Question: In a project I have a stream for users, everyone can share and comment on shares. I add comments on the fly to each share. The overall structure is as below:

I've recently heard that using numbers for IDs are not at all a good idea, coz they're not supported in CSS. If I change it to a class I have a new problem: I wont be able to recognize which post has been clicked (If ID is not number then I wouldn't be able to get that particular share ID).
The code I have in jQuery is something like below:
'''
$("div.comment").click(function(){ // Add comment link
var jusid = $(this).attr('id');
var content = "<textarea name='txtcomment' class='txtcomment' cols='67' rows='7'></textarea><button name='btncomment' class='btncomment'>Submit</button><div class='closecomment'>Close</div>";
$("div#after"+jusid).html(content);
$("div#after"+jusid).find('.txtcomment').focus();
});
'''
It's actually tangled, and I'm sure it will be a mess in the near future. What is the best way to do this? How to not have a number for IDs and moreover recognize which div with what ID number has been clicked? (We need to add that comment for that specific share)
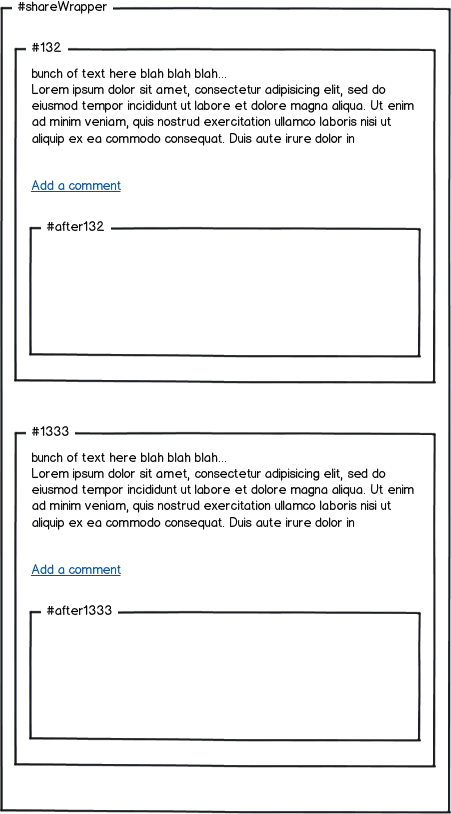
Answer: If I understand you correct you don't need id's to do that.
Sample html:
'''
<div>
<h3>#1333</h3>
<p>Lorem ipsum</p>
<a class="comment" data-postid="1333">Add a comment</a>
</div>
'''
Sample Java Script:
'''
$("a.comment").click(function() {
var $this = $(this),
isOpen = !$this.next().length,
$textarea;
if (!isOpen) {
$this.next().focus();
return;
}
$textarea = $("<textarea/>");
$this.after(
$textarea
.after(
$("<button/>")
.text("Submit")
.click(
{$textarea: $textarea, postId: $this.attr("data-postid")},
submitComment
)
)
.after(
$("<button/>")
.text("Close")
.click(/* maybe do something here? */)
)
);
$textarea.focus();
});
submitComment = function (event) {
var message = event.data.$textarea.val(),
postId = parseInt(event.data.postId, 10);
alert("Do something with these:
Comment: " + message + "
Post Id: " + postId);
};
'''
This will add a 'textarea' and two 'buttons' after the clicked comment-link (and focus on the 'textarea').
Style to taste :)
Here is a <URL>